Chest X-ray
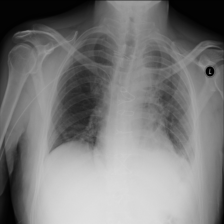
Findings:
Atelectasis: negative
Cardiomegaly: negative
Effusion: negative
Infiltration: negative
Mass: negative
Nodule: negative
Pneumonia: negative
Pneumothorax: negative
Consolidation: negative
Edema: negative
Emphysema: negative
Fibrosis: negative
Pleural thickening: negative
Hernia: negative